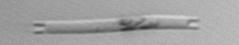
Label: Eucampia_morphytype1